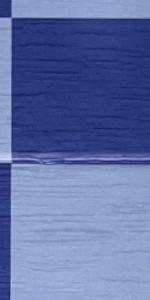
Label: Empty